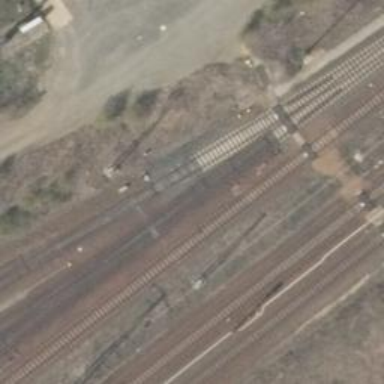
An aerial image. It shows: Railway switch.